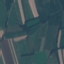
Land use / land cover: AnnualCrop